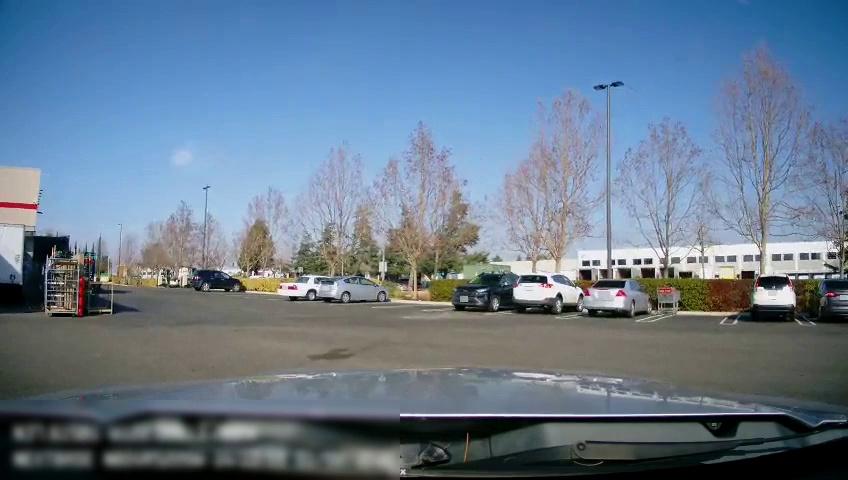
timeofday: Day
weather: Sunny
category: Drivable Space
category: Vehicles | Truck
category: Vehicles | SUV
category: Vehicles | Car
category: Vehicles | Car
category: Vehicles | SUV
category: Vehicles | SUV
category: Vehicles | Car
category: Vehicles | SUV
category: Vehicles | SUV